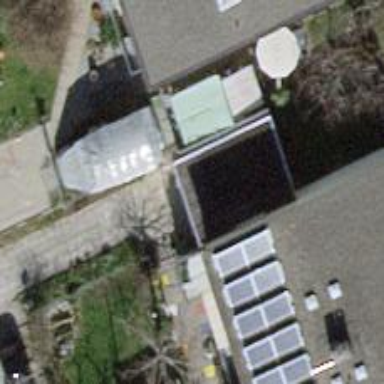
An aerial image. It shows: House with flat roof.